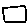
Label: square